Question: Below is the button I want

<URL>
'''
<div>
<h5 style="margin: 0;position: relative;" class="right-arrow">LEARN MORE</h5>
</div>
'''
'''
div {
background-color: red;
border-radius: 10px;
padding: 0.5em;
float: left;
position: relative;
}
.right-arrow:after {
content: '';
content: '';
vertical-align: middle;
border: 20px solid transparent;
border-left-color: white;
border-width: 8px 20px;
position: absolute;
padding-left: 10px;
}
'''
Don't know why right arrow is going outside ...
I don't want my 'div' of fix width !! so 'float: left;' in 'div' is needed. Other solutions are welcome. Thanks
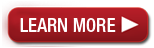
Answer: Try like this:
'''
div {
background-color: red;
border-radius: 10px;
padding: 0.5em 30px .5em .5em; /* added right padding */
float: left;
position: relative;
}
.right-arrow:after {
content: '';
content: '';
vertical-align: middle;
border: 20px solid transparent;
border-left-color: white;
border-width: 8px 15px;
position: absolute;
margin-left: 8px; /* newly added */
}
'''
You need to set padding right for the background div like this <URL>